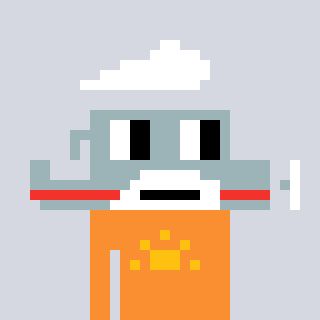
a pixel art character with square dark gray glasses, a plane-shaped head and a orange-colored body on a cool background